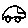
Label: car